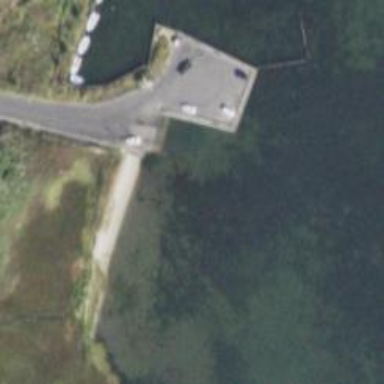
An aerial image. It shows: Slipway for leisure land vehicles on service road.